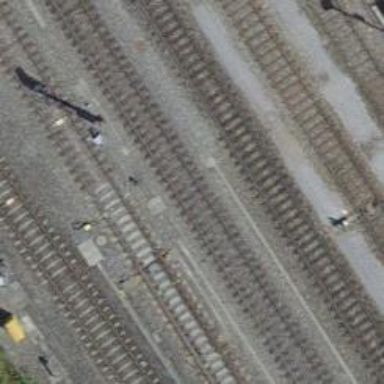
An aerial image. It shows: Railway switch.